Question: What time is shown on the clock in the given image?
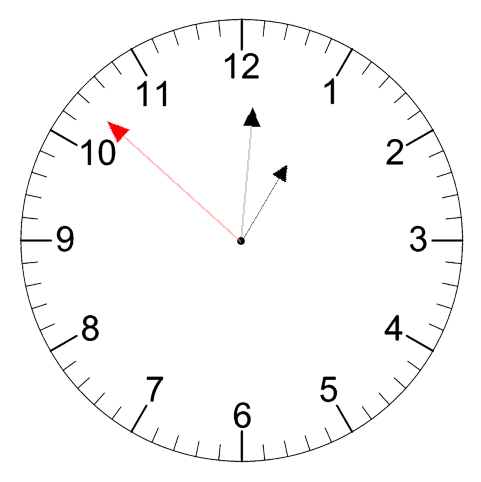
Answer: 01:00:52